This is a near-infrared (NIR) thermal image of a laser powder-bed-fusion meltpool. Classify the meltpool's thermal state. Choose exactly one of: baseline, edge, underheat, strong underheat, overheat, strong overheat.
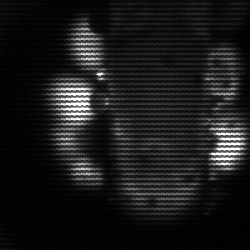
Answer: strong underheat